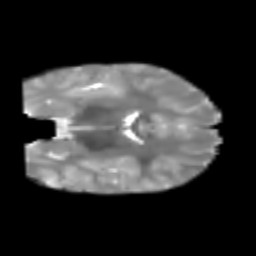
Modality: T2w
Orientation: coronal
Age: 7
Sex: male
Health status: healthy